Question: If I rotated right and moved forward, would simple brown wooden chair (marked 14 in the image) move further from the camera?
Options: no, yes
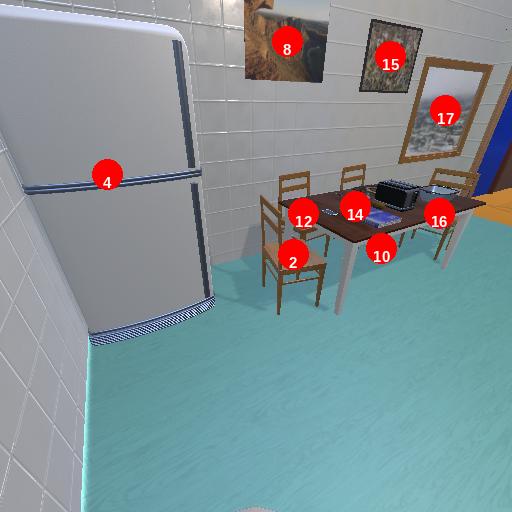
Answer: no